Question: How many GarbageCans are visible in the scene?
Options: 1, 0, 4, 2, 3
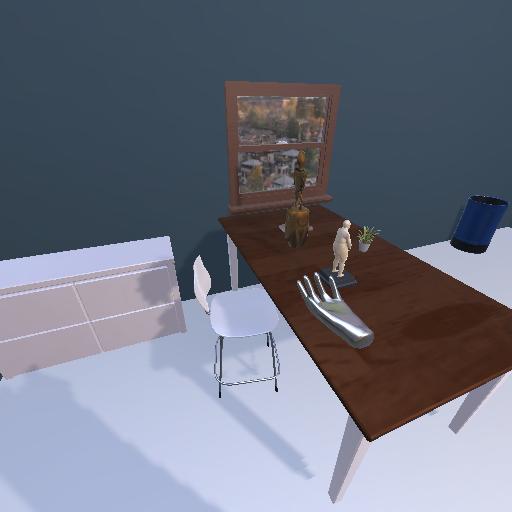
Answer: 1